Question: I'm new to 'h2o' and I'm having difficulty with this package on r.
I'm using a traning and test set 5100 and 2300 obs respectively with 18917 variables and a binary target (0,1)
I ran a random forest:
'''
train_h20<-as.h2o(train)
test_h20<-as.h2o(test)
forest <- h2o.randomForest(x = Words,
y = 18918,
training_frame = train_h20,
ntree = 250,
validation = test_h20,
seed = <PHONE>)
'''
I know i can get the plot of logloss or mse or ... as the number of tree changes
But is there a way to plot an image of the model itself. I mean the final ensembled tree used for the final predictions?
Also, another question, in 'randomForest' package I could use 'varImp' function which returned me, as well as the absolute importance, the class-specific measures (computed as mean decrease in accuracy), i interpreted as a class-relative measure of variable importance.
varImp matrix, randomForest package:

In 'h2o' package I only find the absolute importance measure, is there something similar?
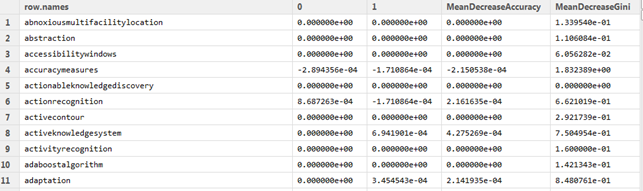
Answer: There is no a final tree at the end of the random forest in R with randomForest packages. To make final prediction, random forest uses voting method. Voting means, for any data:
For example 0;
# of tree that predict the data as Class 0/total number of trees in the forest
For Class 1 it is same as the Class 0;
# of tree that predict the data as Class 1/total number of trees in the forest
However you can use ctree.
library("party")
x <- ctree(Class ~ ., data=data)
plot(x)